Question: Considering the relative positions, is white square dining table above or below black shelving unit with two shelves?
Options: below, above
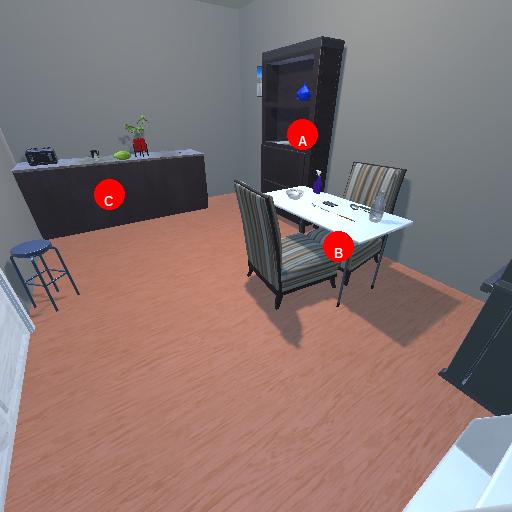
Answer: below